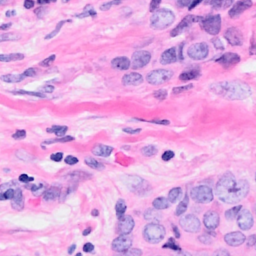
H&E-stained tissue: Breast